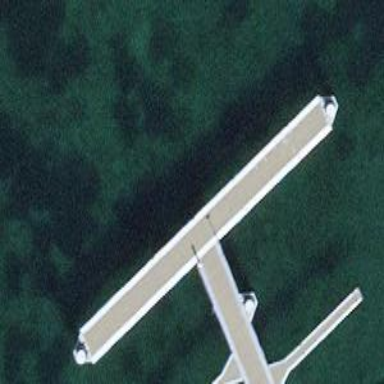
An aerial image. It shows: Man-made pier.